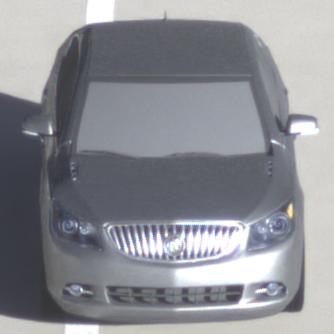
Make: Buick
Model: LaCrosse
Detailed model: Gen. 2
Model produced from: 2009
Model produced until: 2016
Doors: 4
Color: gray
Road condition: dry road
Daytime: sunrise or sunset
Contrast: medium contrast